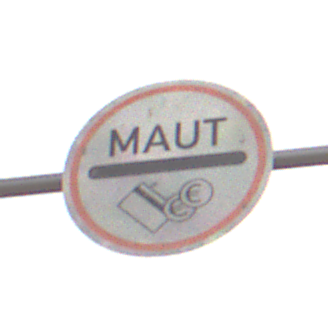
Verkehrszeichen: MautflichtigeStrecke
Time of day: MorningAfternoon
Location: Outdoor (Nature)
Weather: Overcast
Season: NotSpecified
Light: Natural